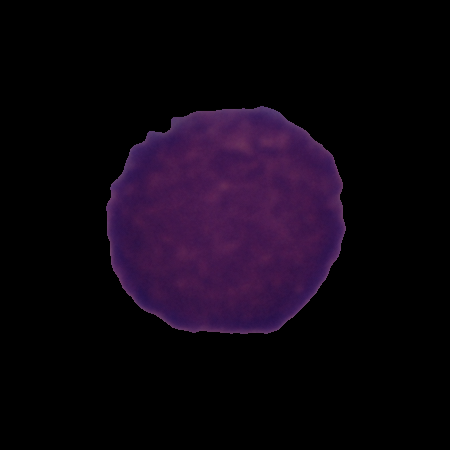
Label: cancer